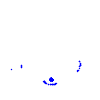
Particle: electron